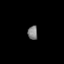
Tissue: skin
Cell type: Epithelial cells
Senescence score: 0.8925
Nuclear area (px): 134
Mean DAPI intensity: 125.881